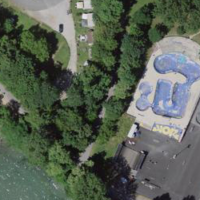
EUNIS habitat code: 53
Species observed at this site:
Juglans regia
Acer campestre
Conium maculatum
Lathraea squamaria